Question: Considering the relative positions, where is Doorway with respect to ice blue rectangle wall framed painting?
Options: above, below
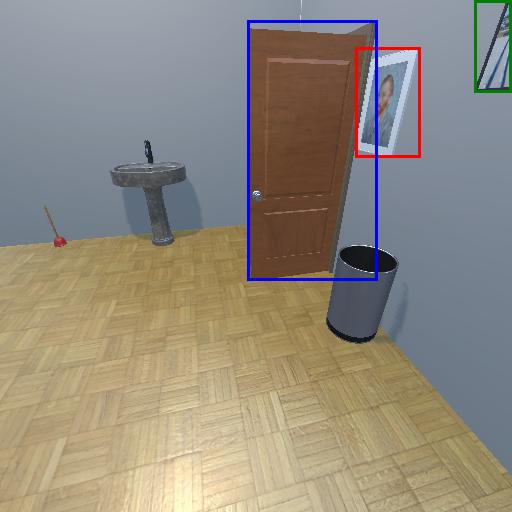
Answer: above